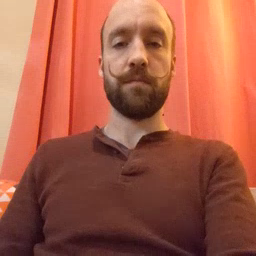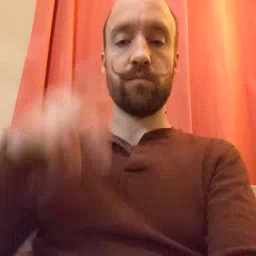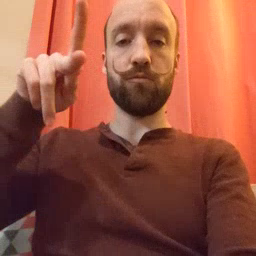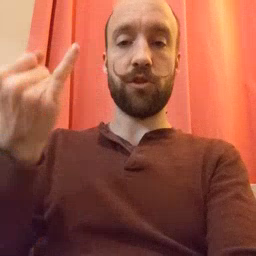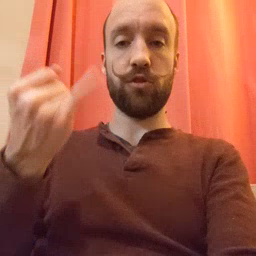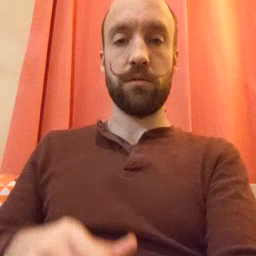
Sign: pajamas